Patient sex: M
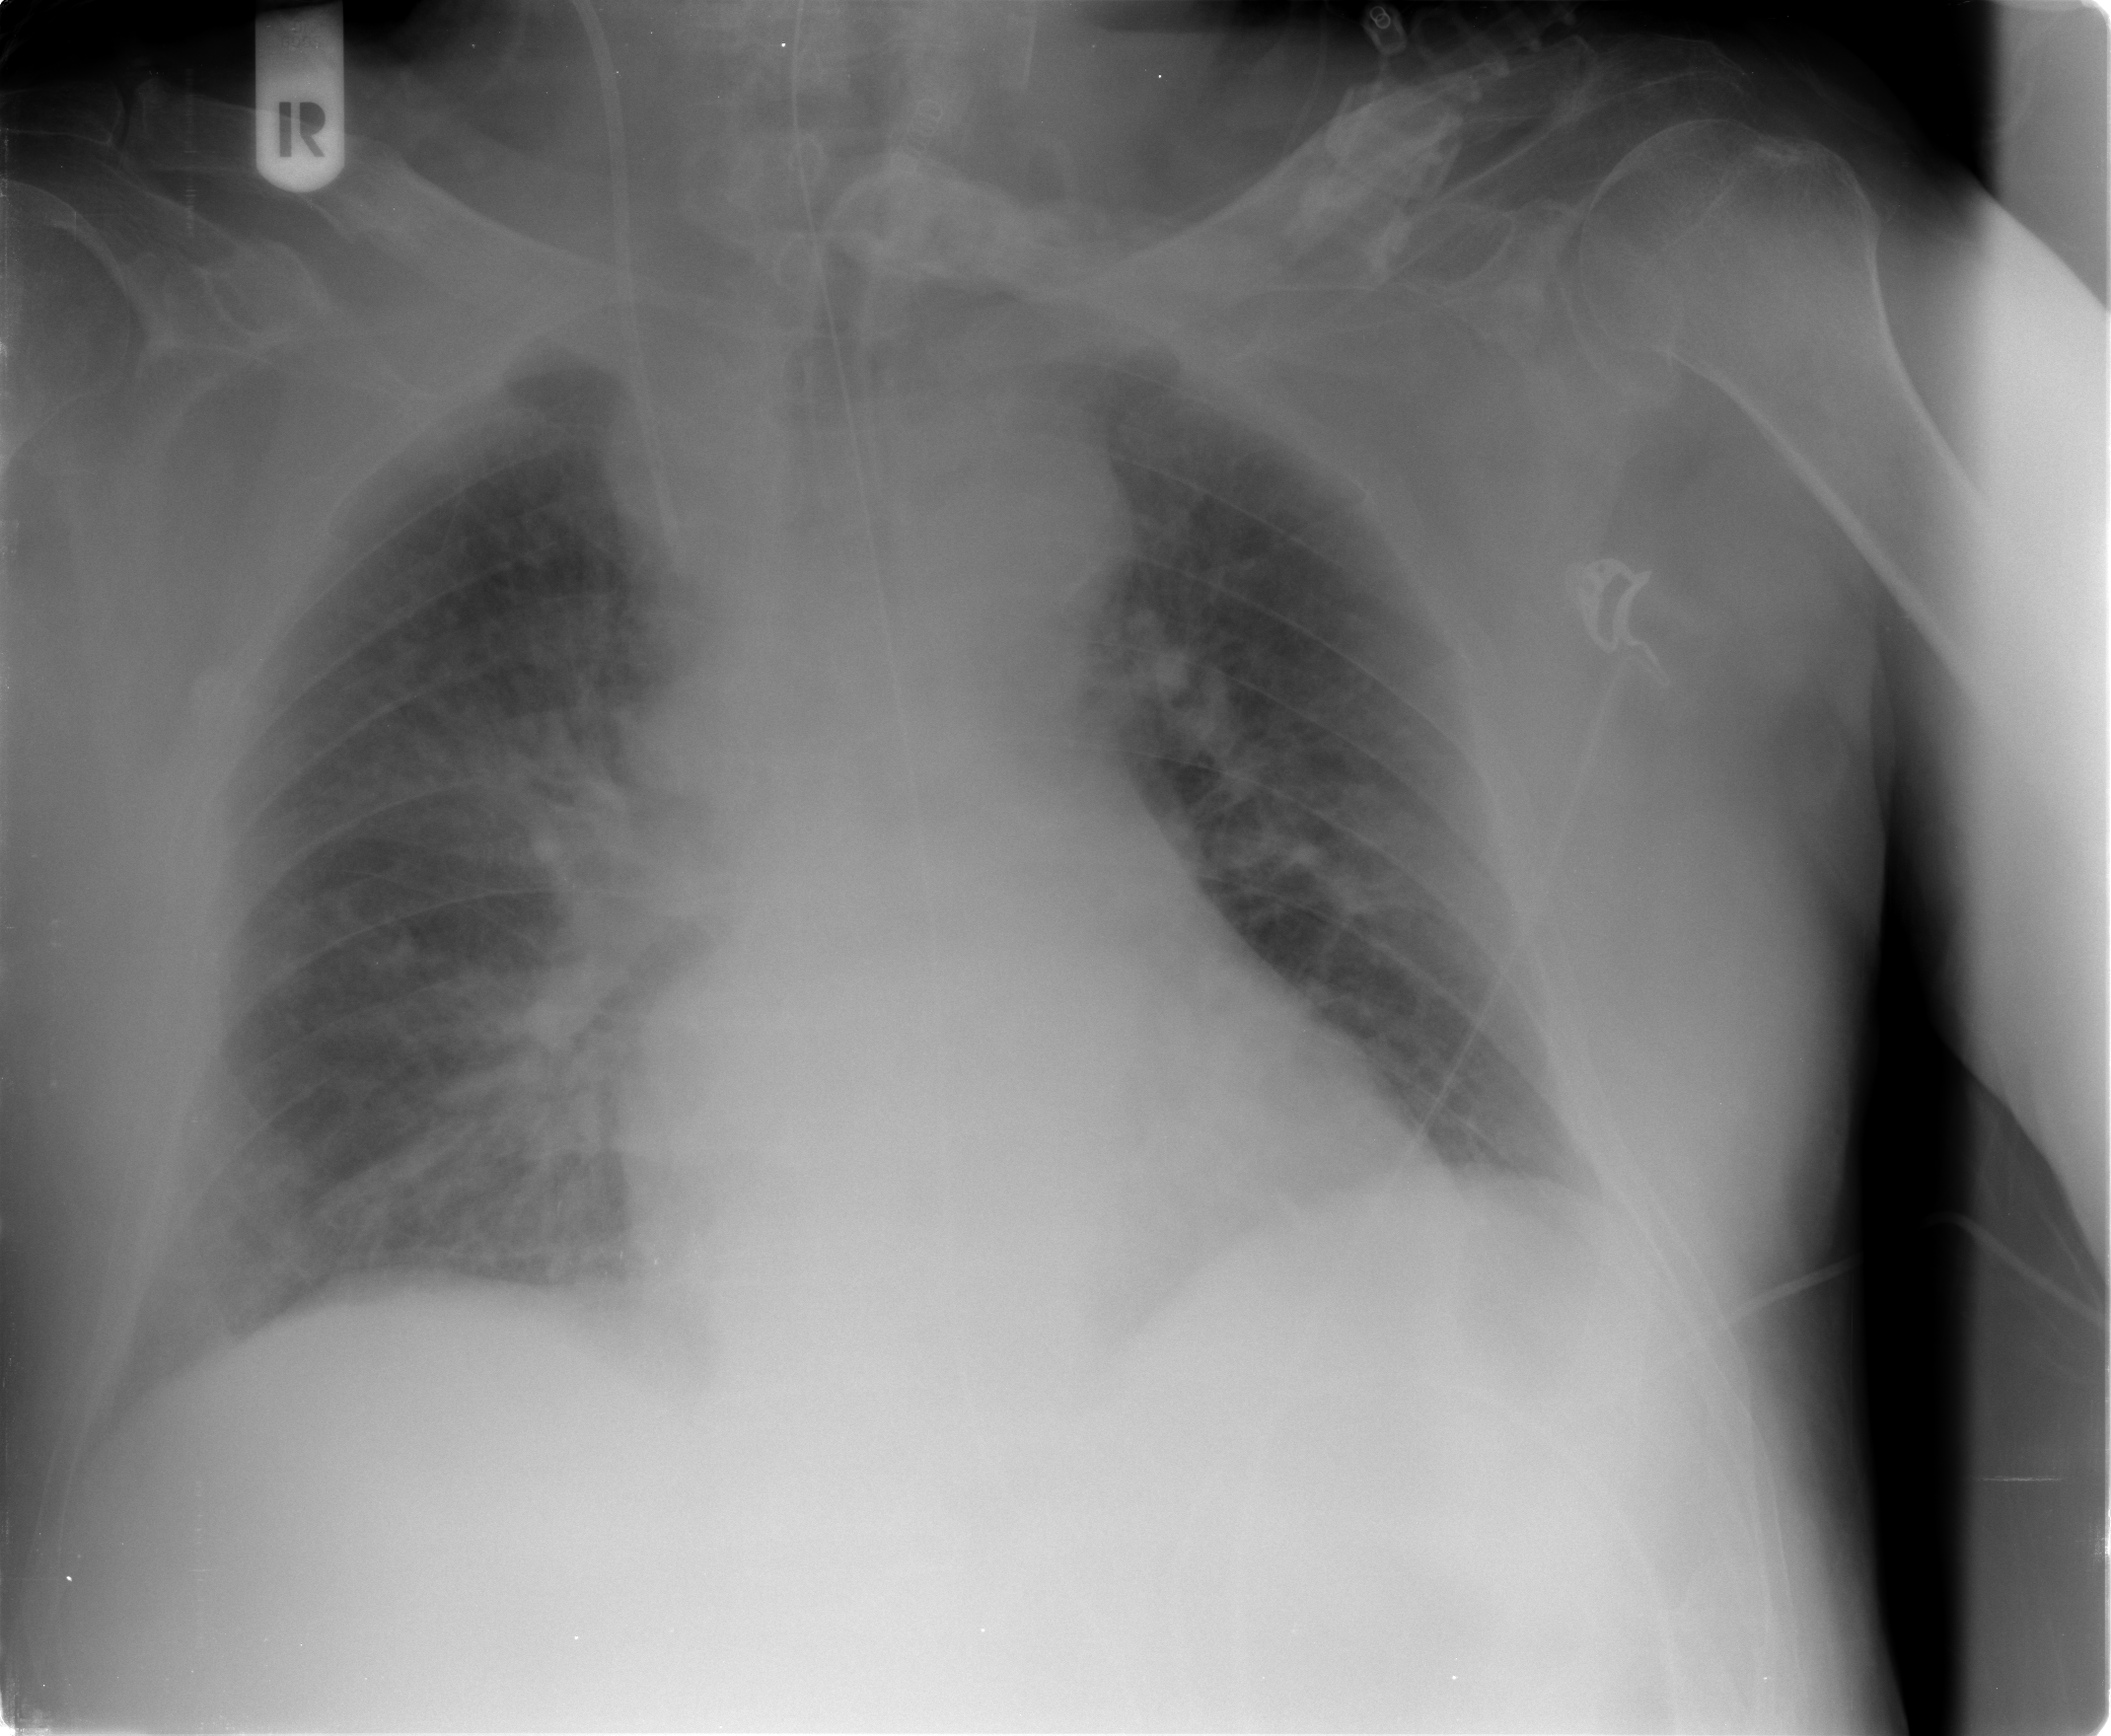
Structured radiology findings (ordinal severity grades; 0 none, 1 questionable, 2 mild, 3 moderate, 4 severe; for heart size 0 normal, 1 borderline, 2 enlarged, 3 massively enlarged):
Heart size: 1
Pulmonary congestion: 3
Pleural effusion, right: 1
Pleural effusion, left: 0
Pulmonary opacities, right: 3
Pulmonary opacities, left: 2
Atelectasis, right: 1
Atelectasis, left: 1